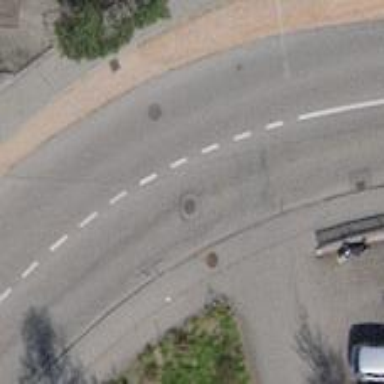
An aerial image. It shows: Bus stop with stop position for public transport.